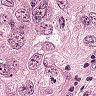
Metastatic tissue present: yes